Question: I having been having an issue, that appears to occur on the Web Server, even though no changes have been made to the code.
Clicking on "Schedule an Appointment" with Modal Open functions normal on Default.aspx:
<URL>
The issue occurs on the Virtual Directory Blog, however, usually many days after the site is uploaded.
This Modal works fine in the Blog for a period of time.
Then for no apparent reason, a Hashtag "#" is embedded into the URL which renders incapable the Modal Popup.
<URL>
I've cleared the Casche and checked on Chrome, Firefox, and IE.
Does anyone have a clue?
If you notice, this # is part of the markup. If I take it out, the link doesnt function.

The Blog utilizes Razor Pages:
'''
<div id="contact-button">
<div id='contact-form'>
<a href="#" class="contact"></a>
</div>
</div>
<div id='modal-contact-form' style='display: none'>
<div class='contact-top'>
</div>
<div class='contact-content'>
<h1 class='contact-title'>Send us a Message:</h1>
<div class='contact-loading' style='display: none'>
</div>
<div class='contact-message' style='display: none'>
</div>
<form action='Contact.aspx' style='display: none'>
<label for='contact-name'>
*Name:</label>
<input type='text' id='contact-name' class='contact-input' name='name' tabindex='1001' />
<label for='contact-email'>
*Email:</label>
<input type='text' id='contact-email' class='contact-input' name='email' tabindex='1002' />
<label for='contact-subject'>
Subject:</label>
<input type='text' id='contact-subject' class='contact-input' name='subject' value='' tabindex='1003' />
<label for='contact-message'>
*Message:</label>
<textarea id='contact-message' class='contact-input' name='message' cols='40' rows='4' tabindex='1004'></textarea>
<br />
<label>&nbsp;</label>
<input type='checkbox' id='contact-cc' name='cc' value='1' tabindex='1005' />
<span class='contact-cc'>Send me a copy</span>
<br style="clear:both; line-height:0px;" />
<label>&nbsp;</label>
<button type='submit' class='contact-send contact-button' tabindex='1006'>
Send</button>
<button type='submit' class='contact-cancel contact-button simplemodal-close' tabindex='1007'>
Cancel</button>
<br />
<input type="hidden" id="tokenValue" name="tokenValue" value="<%= new MailService().GetToken(0) %>" />
</form>
</div>
<div class='contact-bottom'><a href='http://www.ericmmartin.com/projects/simplemodal/'>Powered by SimpleModal</a></div>
</div>
/*
* SimpleModal Contact Form
* http://www.ericmmartin.com/projects/simplemodal/
* http://code.google.com/p/simplemodal/
*
* Copyright (c) 2010 Eric Martin - http://ericmmartin.com
*
* Licensed under the MIT license:
* http://www.opensource.org/licenses/mit-license.php
*
* Revision: $Id: contact.js <PHONE>-23 05:14:44Z emartin24 $
*/
jQuery(function ($) {
var contact = {
message: null,
init: function () {
$('#contact-form input.contact, a.contact').click(function (e) {
e.preventDefault();
// create a modal dialog with the data
$('#modal-contact-form').modal({
closeHTML: "<a href='#' title='Close' class='modal-close'>x</a>",
maxHeight: 390,
maxWidth: 62,
minHeight: 62,
minWidth: 62,
position: [132, 513],
overlayId: 'contact-overlay',
containerId: 'contact-container',
onOpen: contact.open,
onShow: contact.show,
onClose: contact.close
});
});
},
open: function (dialog) {
// add padding to the buttons in firefox/mozilla
if ($.browser.mozilla) {
$('#contact-container .contact-button').css({
'padding-bottom': '2px'
});
}
// input field font size
if ($.browser.safari) {
$('#contact-container .contact-input').css({
'font-size': '.9em'
});
}
// dynamically determine height
var h = 280;
if ($('#contact-subject').length) {
h += 26;
}
if ($('#contact-cc').length) {
h += 22;
}
var title = $('#contact-container .contact-title').html();
$('#contact-container .contact-title').html('Loading...');
dialog.overlay.fadeIn(200, function () {
dialog.container.fadeIn(200, function () {
dialog.data.fadeIn(200, function () {
$('#contact-container .contact-content').animate({
height: h
}, function () {
$("#contact-form-container").css("display", "inline");
$('#contact-container .contact-title').html(title);
$('#contact-container form').fadeIn(200, function () {
$('#contact-container #contact-name').focus();
$('#contact-container .contact-cc').click(function () {
var cc = $('#contact-container #contact-cc');
cc.is(':checked') ? cc.attr('checked', '') : cc.attr('checked', 'checked');
});
// fix png's for IE 6
if ($.browser.msie && $.browser.version < 7) {
$('#contact-container .contact-button').each(function () {
if ($(this).css('backgroundImage').match(/^url[("']+(.*\.png)[)"']+$/i)) {
var src = RegExp.$1;
$(this).css({
backgroundImage: 'none',
filter: 'progid:DXImageTransform.Microsoft.AlphaImageLoader(src="' + src + '", sizingMethod="crop")'
});
}
});
}
});
});
});
});
});
},
show: function (dialog) {
$('#contact-container .contact-send').click(function (e) {
e.preventDefault();
var form = $('#contact-container form');
// validate form
if (contact.validate()) {
var msg = $('#contact-container .contact-message');
msg.fadeOut(function () {
msg.removeClass('contact-error').empty();
});
$('#contact-container .contact-title').html('Sending...');
$('#contact-container form').fadeOut(200);
$('#contact-container .contact-content').animate({
height: '80px'
}, function () {
var uname = $('#contact-container #contact-name').val();
var email = $('#contact-container #contact-email').val();
var cntx = $('#contact-container #contact-message').val();
var docc = "false";
if ($('#contact-container #contact-cc').is(':checked')) {
docc = "true";
}
$.ajax({
url: "blog/api/Blogs.asmx/SendMail",
data: "{'uname':'" + uname + "', 'email':'" + email + "','cntx':'" + cntx + "','docc':'" + docc + "'}",
type: "POST",
contentType: "application/json",
success: function (msg) {
//contact.close(dialog);
$('#contact-container .contact-loading').fadeOut(200, function () {
$('#contact-container .contact-title').html('Thank you!');
msg.html(data).fadeIn(200);
setTimeout(function () {
contact.close(dialog);
}, 1500);
});
}
});
contact.close(dialog);
});
}
else {
if ($('#contact-container .contact-message:visible').length > 0) {
var msg = $('#contact-container .contact-message div');
msg.fadeOut(200, function () {
msg.empty();
contact.showError();
msg.fadeIn(200);
});
}
else {
$('#contact-container .contact-message').animate({
height: '30px'
}, contact.showError);
}
}
});
},
close: function (dialog) {
$("#contact-form-container").css("display", "none");
$('#contact-container .contact-message').fadeOut();
$('#contact-container .contact-title').html('Goodbye...');
$('#contact-container form').fadeOut(200);
$('#contact-container .contact-content').animate({
height: 40
}, function () {
dialog.data.fadeOut(200, function () {
dialog.container.fadeOut(200, function () {
dialog.overlay.fadeOut(200, function () {
$.modal.close();
});
});
});
});
},
error: function (xhr) {
alert(xhr.statusText);
},
validate: function () {
contact.message = '';
if (!$('#contact-container #contact-name').val()) {
contact.message += 'Name is required. ';
}
var email = $('#contact-container #contact-email').val();
if (!email) {
contact.message += 'Email is required. ';
}
else {
if (!contact.validateEmail(email)) {
contact.message += 'Email is invalid. ';
}
}
if (!$('#contact-container #contact-message').val()) {
contact.message += 'Message is required.';
}
if (contact.message.length > 0) {
return false;
}
else {
return true;
}
},
validateEmail: function (email) {
var at = email.lastIndexOf("@");
// Make sure the at (@) sybmol exists and
// it is not the first or last character
if (at < 1 || (at + 1) === email.length)
return false;
// Make sure there aren't multiple periods together
if (/(\.{2,})/.test(email))
return false;
// Break up the local and domain portions
var local = email.substring(0, at);
var domain = email.substring(at + 1);
// Check lengths
if (local.length < 1 || local.length > 64 || domain.length < 4 || domain.length > 255)
return false;
// Make sure local and domain don't start with or end with a period
if (/(^\.|\.$)/.test(local) || /(^\.|\.$)/.test(domain))
return false;
// Check for quoted-string addresses
// Since almost anything is allowed in a quoted-string address,
// we're just going to let them go through
if (!/^"(.+)"$/.test(local)) {
// It's a dot-string address...check for valid characters
if (!/^[-a-zA-Z0-9!#$%*\/?|^{}'~&'+=_\.]*$/.test(local))
return false;
}
// Make sure domain contains only valid characters and at least one period
if (!/^[-a-zA-Z0-9\.]*$/.test(domain) || domain.indexOf(".") === -1)
return false;
return true;
},
showError: function () {
$('#contact-container .contact-message')
.html($('<div class="contact-error"></div>').append(contact.message))
.fadeIn(200);
}
};
contact.init();
});
'''
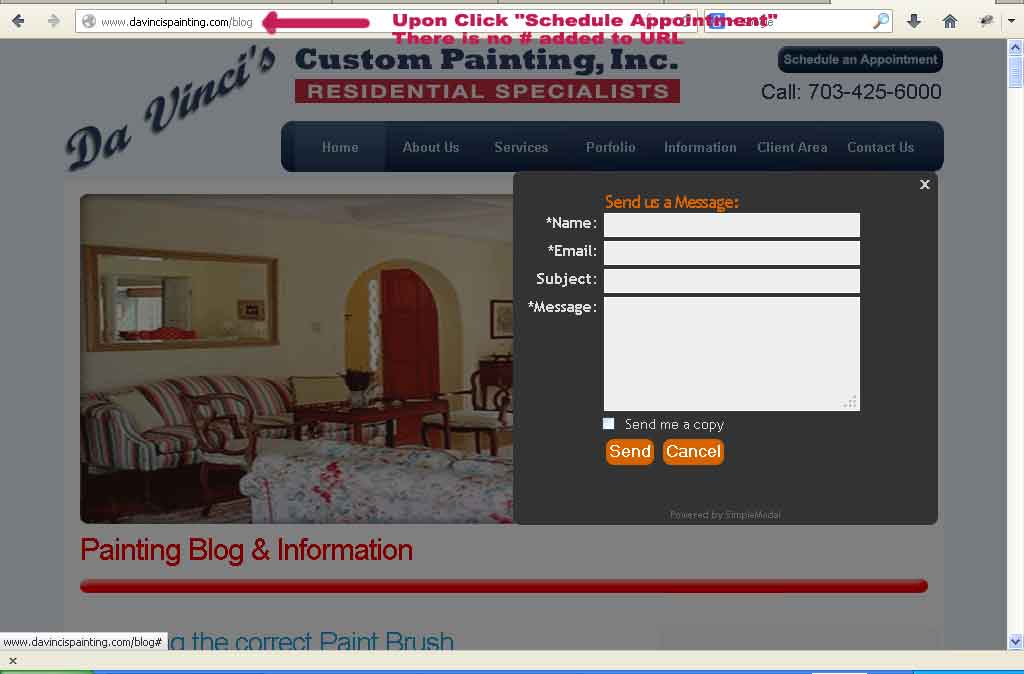
Answer: When I open the blog with Chrome dev tools I notice that there are several errors that occur during page load, I believe this is your issue. The 'href="#"' doesn't have anything to do with the problem, and it should work with or without it since you are using jQuery events to trigger the modal.
There seems to be syntax errors in your <URL>.
If that doesn't work, you could try loading jQuery from a CDN before any other scripts that depend on it.
Hope that helps,
-Joe